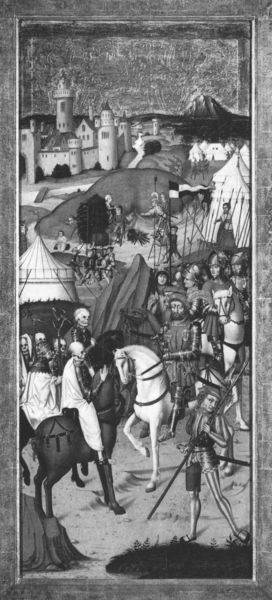
Titel: Allerseelenaltar
Institution: Bern, Kunstmuseum
Schlagwörter: berg, himmel, kampf, fluss, stadt, fenster, männer, bart, schädel, tod, hügel, brücke, pferd, pferde, reiter, fahne, mauer, krieg, schlacht, lanze, soldaten, tafel, foto, burg, schwarzweiss, stich, tote, helm, ritter, rüstung, schimmel, wimpel, bedrohung, helme, skelett, mittelalter, speere, manschen, zelt, zelte, belagerung, siter, ritterzug, granben, wagffen